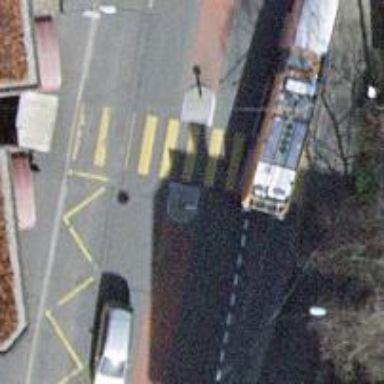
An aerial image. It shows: Uncontrolled crossing with central island on the road.